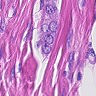
Metastatic tissue present: yes